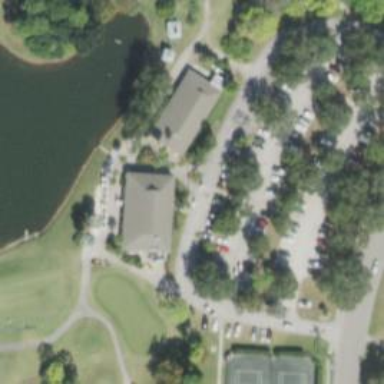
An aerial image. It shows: Golf cartpath that is also road path.